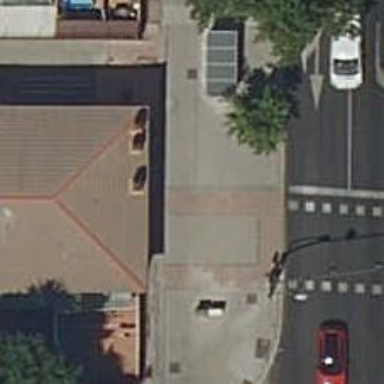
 serving as platform for public transportation."